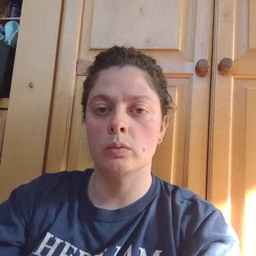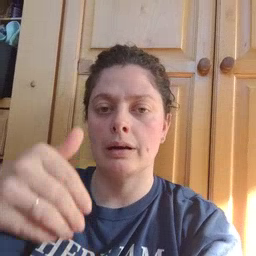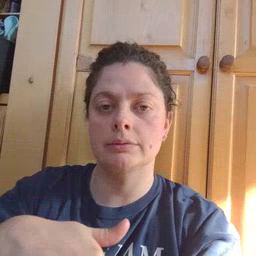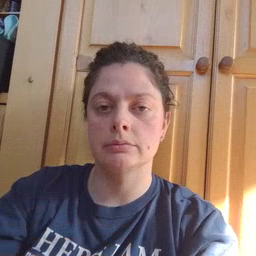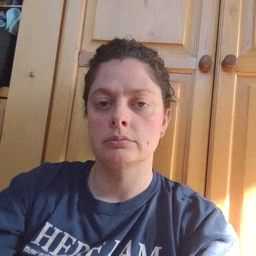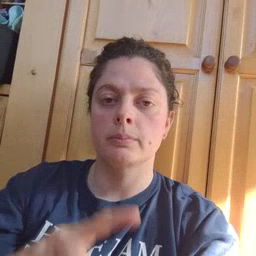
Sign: night